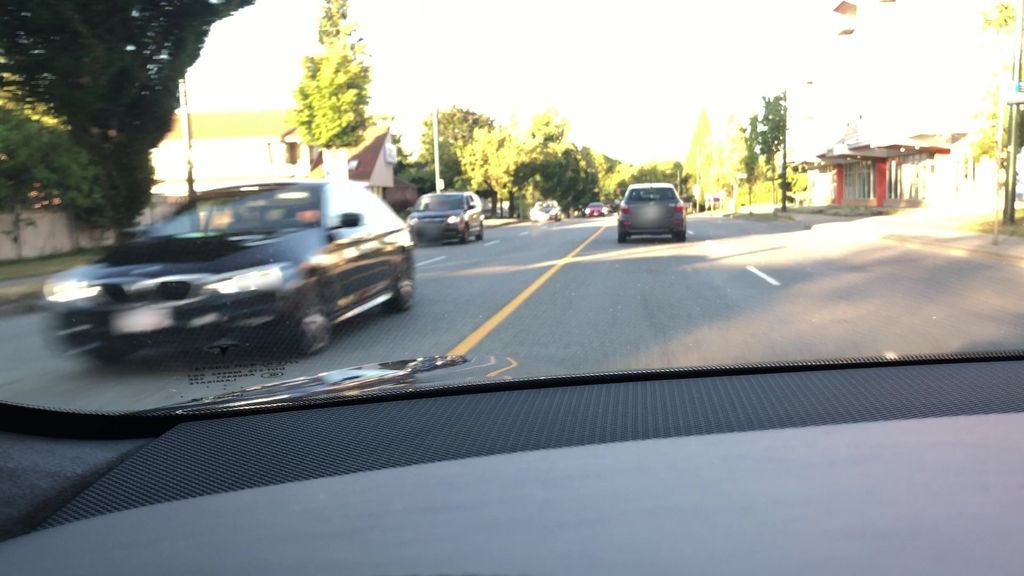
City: vancouver